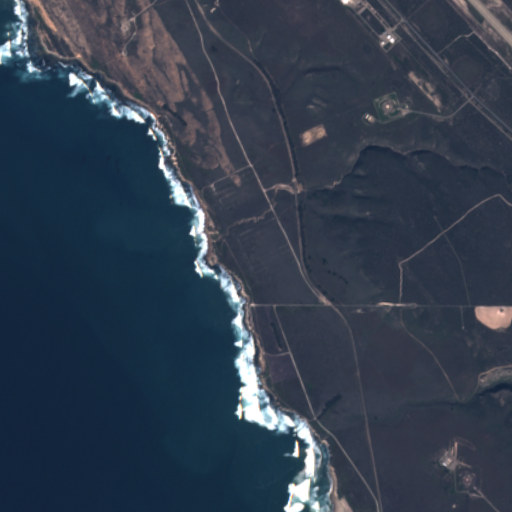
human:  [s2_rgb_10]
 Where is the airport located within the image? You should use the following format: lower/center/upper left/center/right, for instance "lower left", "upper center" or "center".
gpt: The airport is located in the upper right of the image.
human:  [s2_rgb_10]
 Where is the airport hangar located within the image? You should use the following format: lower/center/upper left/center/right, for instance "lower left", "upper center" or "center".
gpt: The airport hangar is located in the lower right of the image.
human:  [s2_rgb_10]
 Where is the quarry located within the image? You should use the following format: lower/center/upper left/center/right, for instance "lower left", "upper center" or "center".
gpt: There is no quarry in the image.